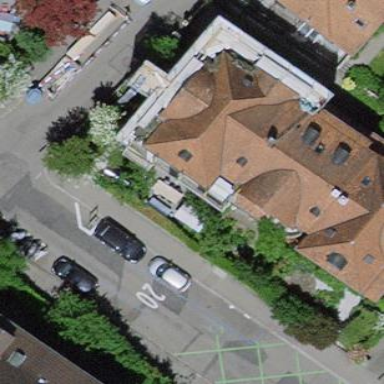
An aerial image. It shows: Building with roof made of roof tiles.